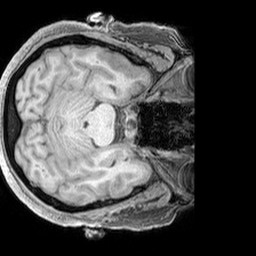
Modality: T1w
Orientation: axial
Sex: female
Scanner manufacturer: siemens
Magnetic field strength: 3 T
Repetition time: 2.3 s
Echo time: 0.00226 s